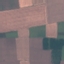
Land use / land cover: AnnualCrop